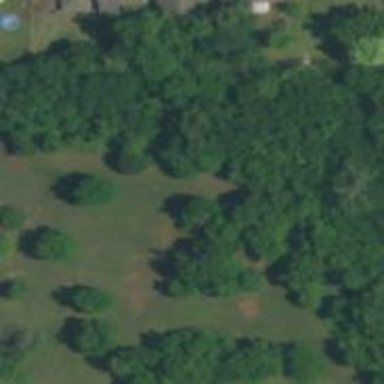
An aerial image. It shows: Disc golf basket.